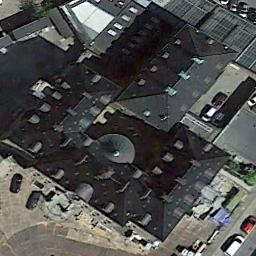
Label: church